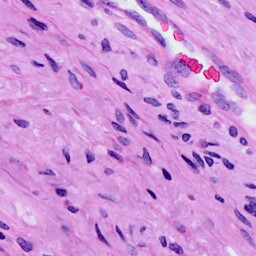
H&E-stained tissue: Cervix